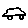
Label: car